Question: I have a set of data, which on plotting x vs y, will give the plot as in this <URL>. Thanks.

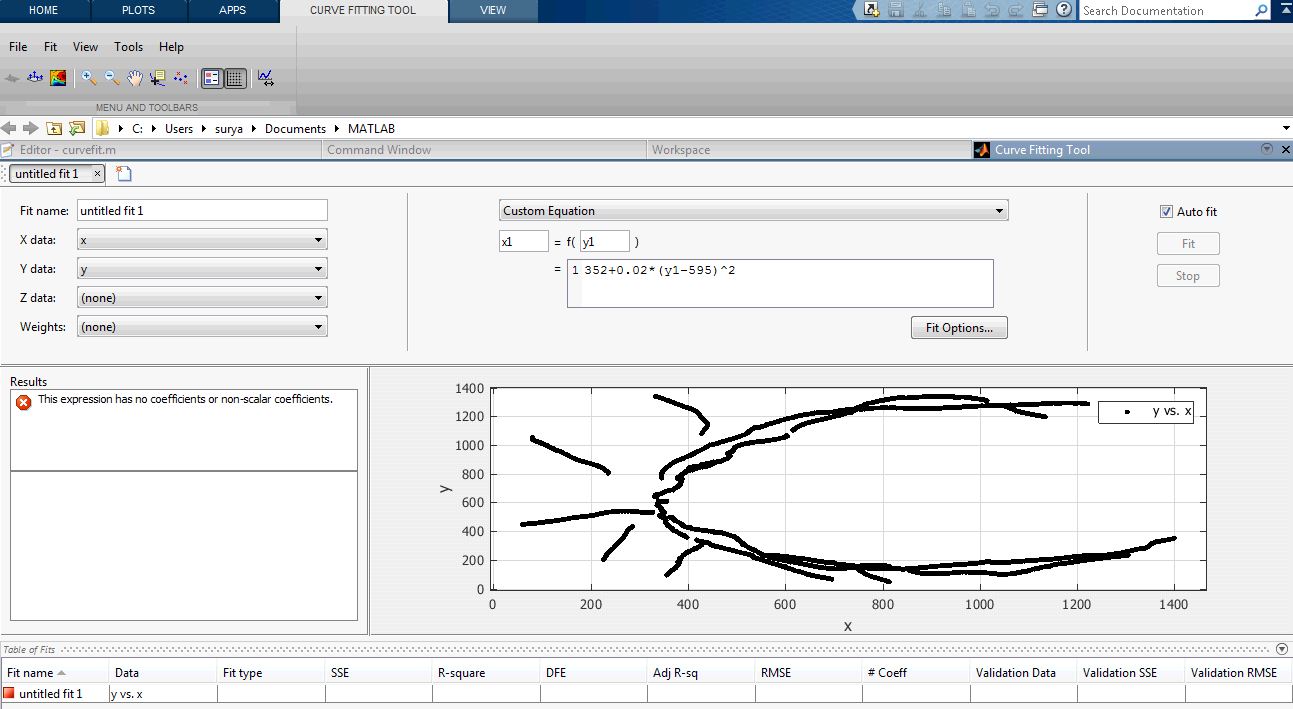
Answer: The thing you drawn in black by hand a parabola. It doesn't follow 'y=a*x^2+b' equation thus you can not fit it. It actually follows 'y=+-sqrt(a*x)+b' . I am not sure if you can fit a function to this equation (actually they are 2 equations).
What you can do, as suggested in the comments, is swap the X/Y coordinates and fit the data in that way. Then you can numerically interpolate the result parabola and swap the coordinates again to have it in the original form.
However, be aware that if you do this, you'll have 2 solutions for each X and none for lots of them also.